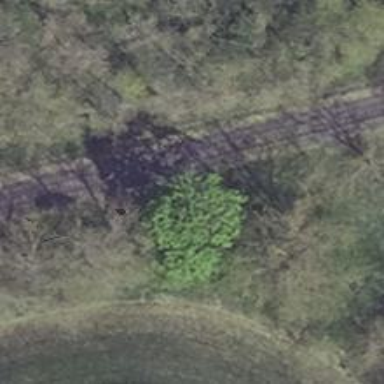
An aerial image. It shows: Row of deciduous broadleaved trees.